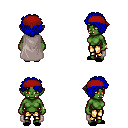
a pixel art fantasy rpg character, female body template, orc, green skin, gray cape, gold greaves, blue curly afro hairstyle, red bandana, bracelets, black slippers, four views (front, back, left, right), 2x2 character sprite sheet, small pixel art, hard edges, no anti-aliasing